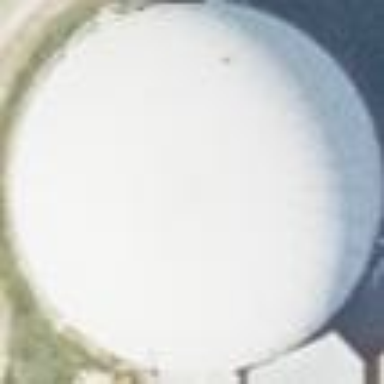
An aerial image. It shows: Storage tank created as man-made structure.